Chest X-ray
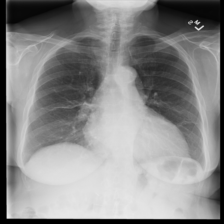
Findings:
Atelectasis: positive
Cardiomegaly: positive
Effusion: negative
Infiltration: negative
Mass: negative
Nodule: negative
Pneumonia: negative
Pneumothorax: negative
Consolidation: negative
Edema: negative
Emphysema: negative
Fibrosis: negative
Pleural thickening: negative
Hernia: negative